Current action and preconditions to check: path_clear

Your task: For each precondition in the list above, predict whether it will hold at this action.

Consider the current scene as observed from the mobile robot's camera, and analyze the predicted future states of all dynamic agents (e.g., people, animals, vehicles, or any moving entities) within the NEXT SECOND.

IMPORTANT: Only answer "very likely" if you are absolutely certain—based on strong, clear evidence—that a dynamic agent will violate the precondition in the predicted future state. Do NOT answer "very likely" for unlikely, ambiguous, or low-probability risks.

Ask yourself for each precondition: Is there a high probability, with clear and convincing evidence, that the predicted future states of any dynamic agent will interfere with the predicted future state of the currently executing action within the NEXT SECOND, causing that precondition to fail?

Assess the risk level based on these predictions. Use "likely" or "very likely" if motions create a clear risk of interference.

Use "neutral" or "improbable" if agents are nearby but their predicted paths are clearly diverging or non-conflicting.

Failure Risk Categories: "very improbable", "improbable", "neutral", "likely", "very likely"

Answer Format: Output ONLY the probability_of_failure value from these categories: "very improbable", "improbable", "neutral", "likely", "very likely"

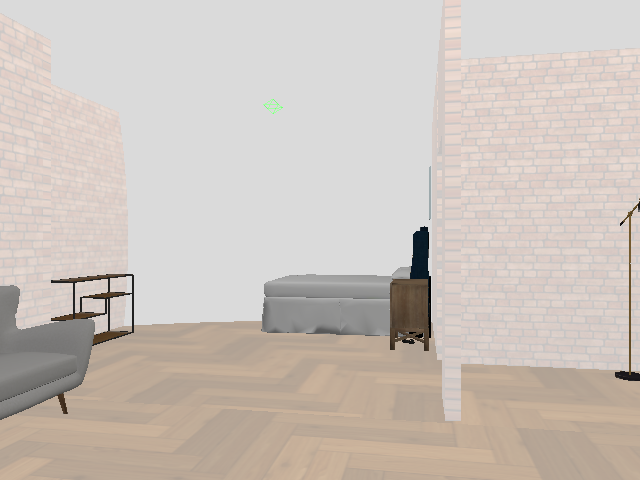

Answer: very improbable